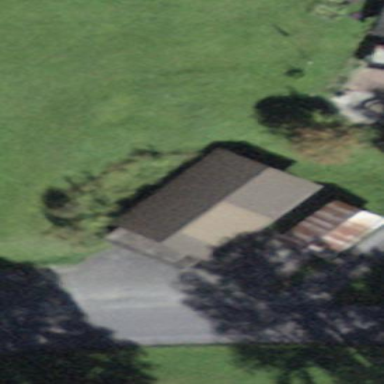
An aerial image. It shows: Garage.